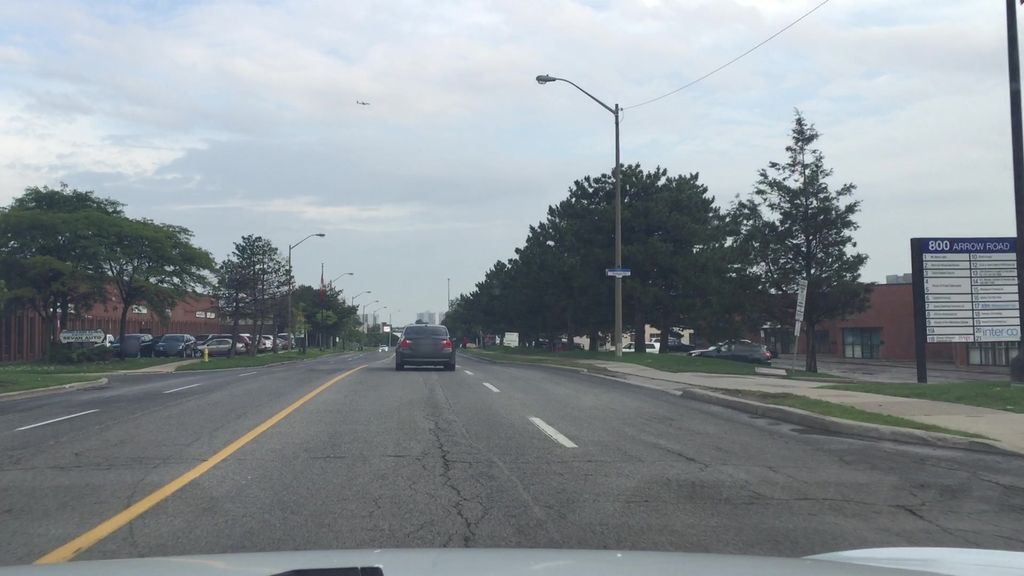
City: toronto